Field crop: tomato
Growth stage: 2
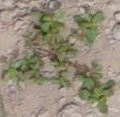
Species: portulaca